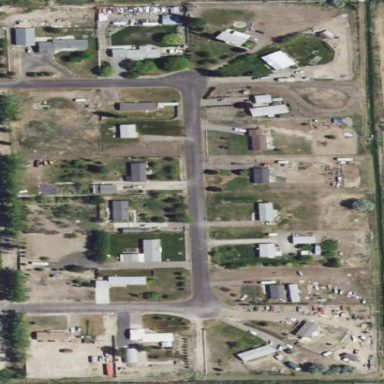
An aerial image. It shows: This residential area consists of single-family homes.